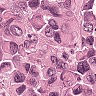
Metastatic tissue present: yes